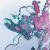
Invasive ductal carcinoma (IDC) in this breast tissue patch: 0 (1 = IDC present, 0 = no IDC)